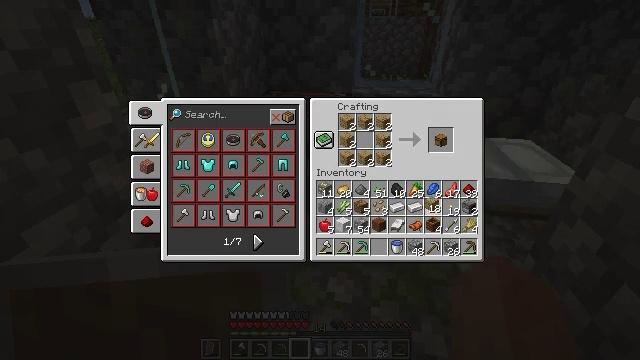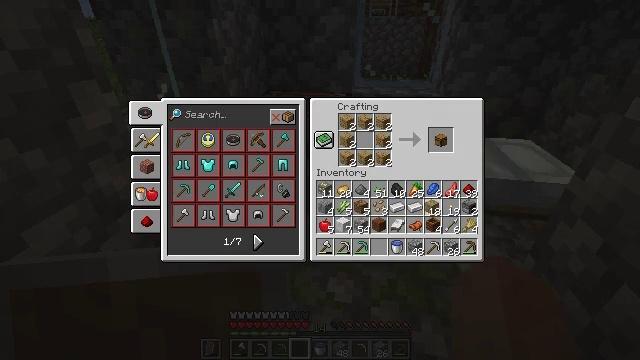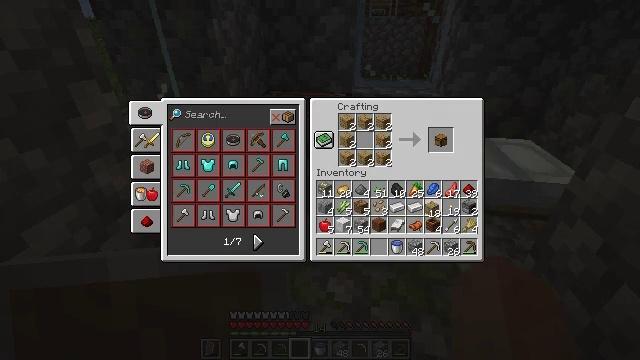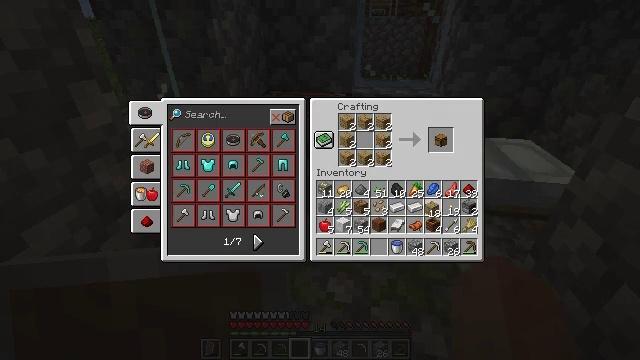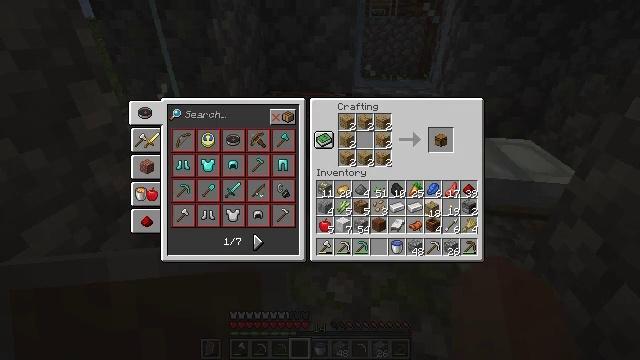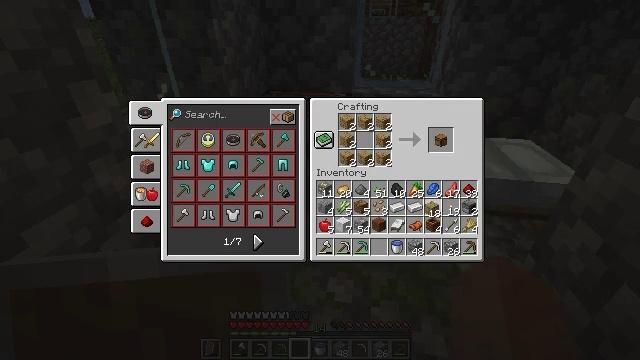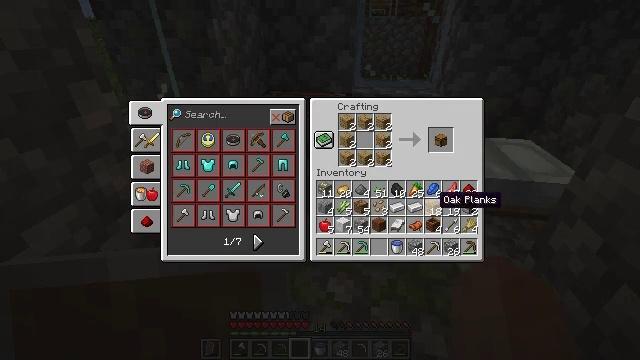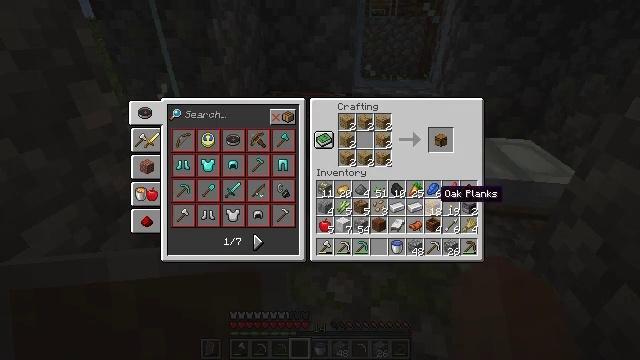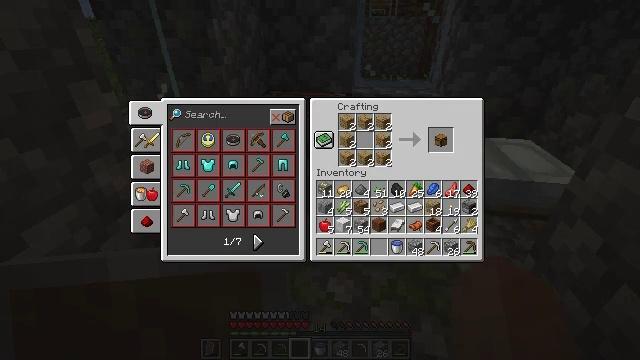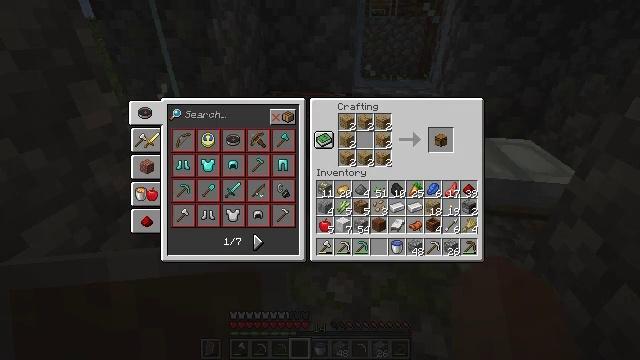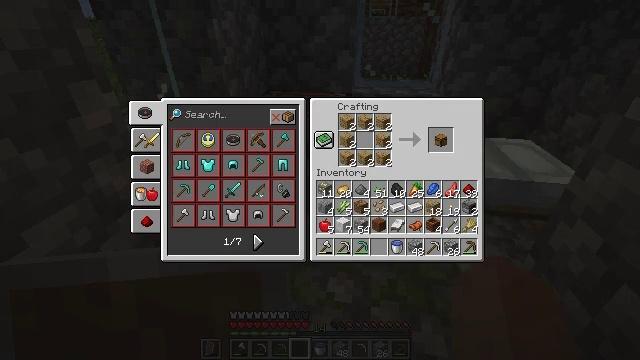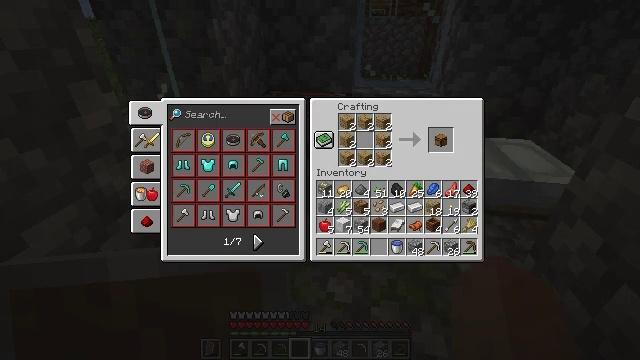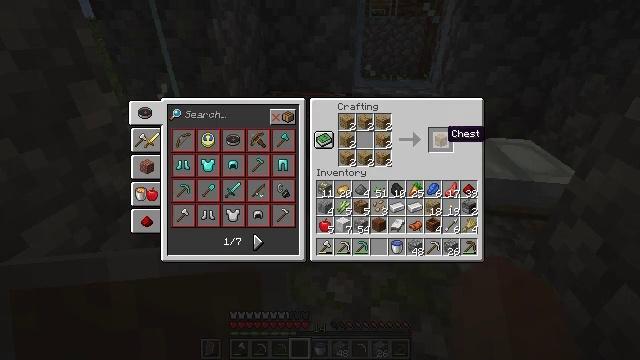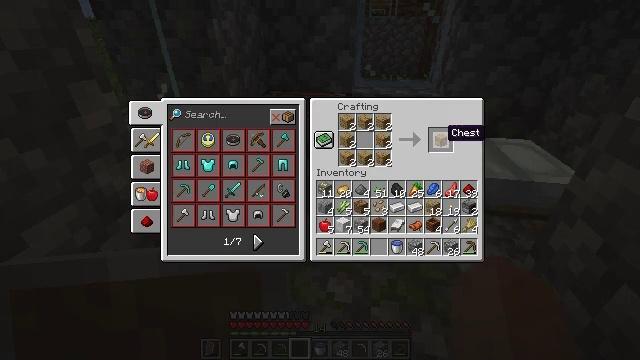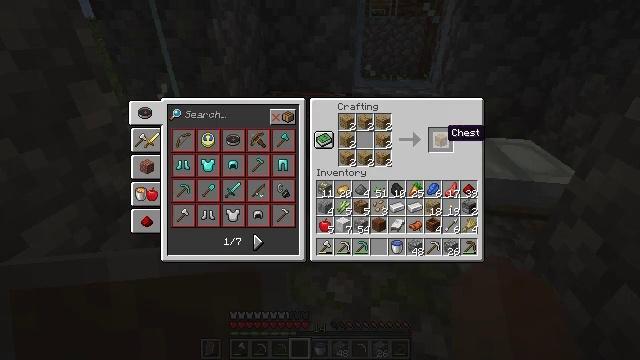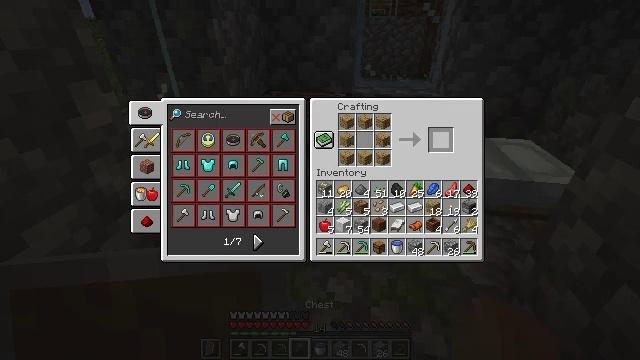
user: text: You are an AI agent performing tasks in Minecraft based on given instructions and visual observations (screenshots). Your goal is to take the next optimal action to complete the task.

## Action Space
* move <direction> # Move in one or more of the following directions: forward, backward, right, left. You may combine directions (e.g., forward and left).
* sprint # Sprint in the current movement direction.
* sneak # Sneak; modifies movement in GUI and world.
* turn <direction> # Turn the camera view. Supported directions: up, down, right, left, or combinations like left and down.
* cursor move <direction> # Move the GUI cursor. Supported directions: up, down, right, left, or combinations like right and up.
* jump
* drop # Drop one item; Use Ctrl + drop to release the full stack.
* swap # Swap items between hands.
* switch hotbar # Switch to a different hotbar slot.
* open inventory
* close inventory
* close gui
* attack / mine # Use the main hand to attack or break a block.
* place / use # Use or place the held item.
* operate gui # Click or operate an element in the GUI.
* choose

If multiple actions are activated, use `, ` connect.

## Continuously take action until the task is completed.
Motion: motion action
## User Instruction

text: Interact with the crafting table and make a chest.
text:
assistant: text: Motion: no_op
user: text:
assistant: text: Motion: no_op
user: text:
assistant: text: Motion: operate gui
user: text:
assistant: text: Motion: operate gui
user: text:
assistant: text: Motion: operate gui
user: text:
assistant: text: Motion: no_op
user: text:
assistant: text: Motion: no_op
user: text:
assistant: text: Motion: sneak, cursor move up
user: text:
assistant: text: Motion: sneak, cursor move up
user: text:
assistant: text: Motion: sneak
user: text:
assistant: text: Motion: sneak, cursor move up
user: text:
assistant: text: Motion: sneak, cursor move up
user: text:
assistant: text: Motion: sneak
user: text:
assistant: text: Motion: sneak
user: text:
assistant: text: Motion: sneak, operate gui
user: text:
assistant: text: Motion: sneak, operate gui
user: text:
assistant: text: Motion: sneak, operate gui
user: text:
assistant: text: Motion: sneak
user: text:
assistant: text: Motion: sneak, close gui
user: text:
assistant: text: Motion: sneak, open inventory